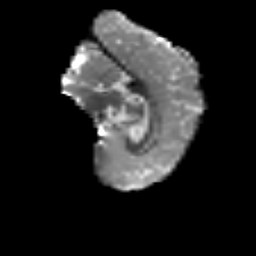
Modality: T2w
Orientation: sagittal
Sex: female
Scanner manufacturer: siemens
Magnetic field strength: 3 T
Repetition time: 5 s
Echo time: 0.071 s